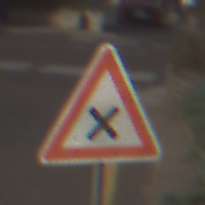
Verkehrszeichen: KreuzungOderEinmuendung
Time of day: MorningAfternoon
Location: Outdoor (Urban)
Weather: PartlyCloudy
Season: NotSpecified
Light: Natural